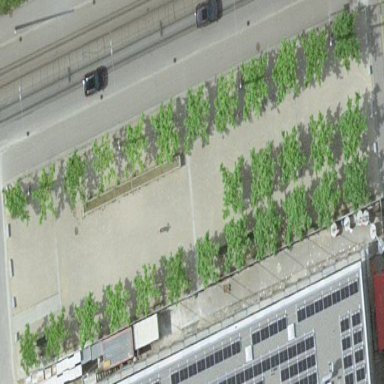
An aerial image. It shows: Pedestrian path with fine gravel surface.